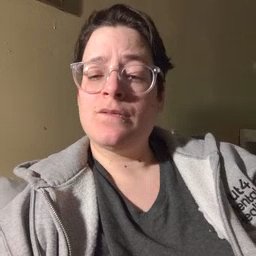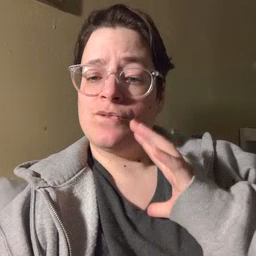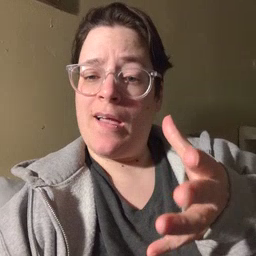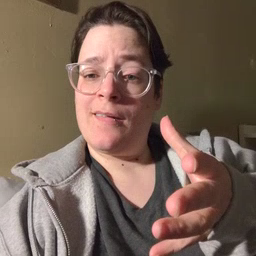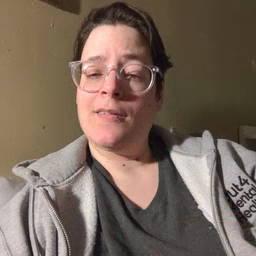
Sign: fine